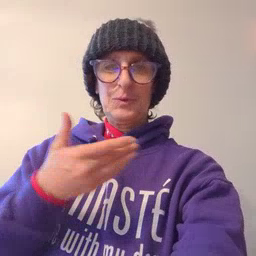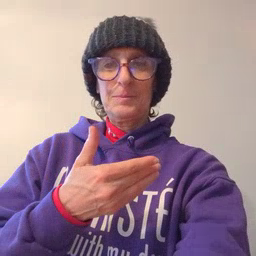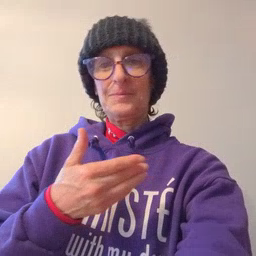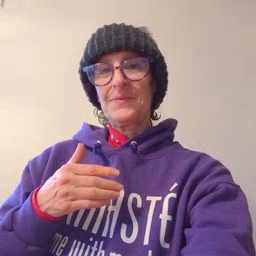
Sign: room